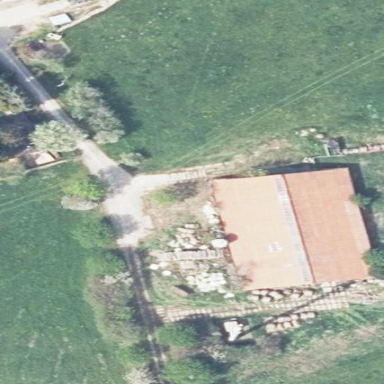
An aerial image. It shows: Farmyard area.